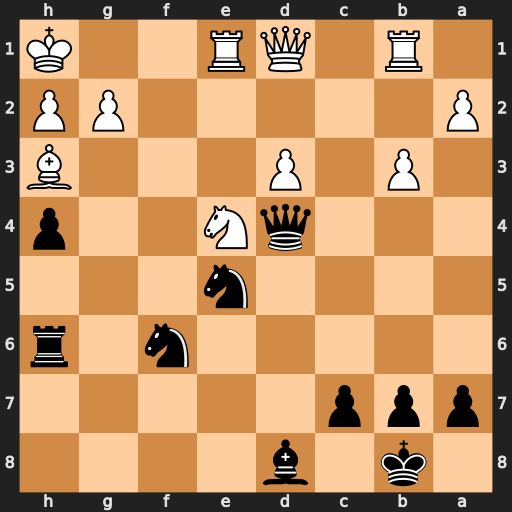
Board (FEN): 1k1b4/ppp5/5n1r/4n3/3qN2p/1P1P3B/P5PP/1R1QR2K
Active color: b
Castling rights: -
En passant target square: -
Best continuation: Nxd3 Bf5 Nxe4 Rxe4 Nf2+